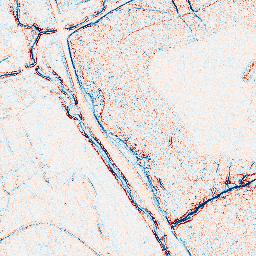
Category: edge_preserving
Decomposition family: anisotropic_diffusion
Decomposition parameters: iterations: 5
kappa: 10
gamma: 0.05
Upsampling method: quartic
Upsampling parameters: scale: 2
Upsampling scale: 2